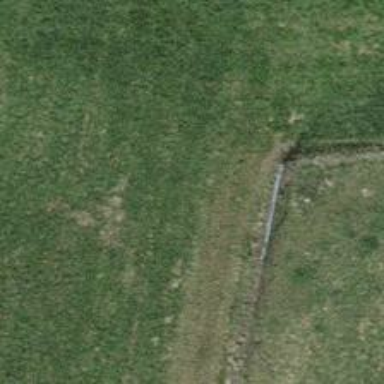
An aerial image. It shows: Track with very rough surface.